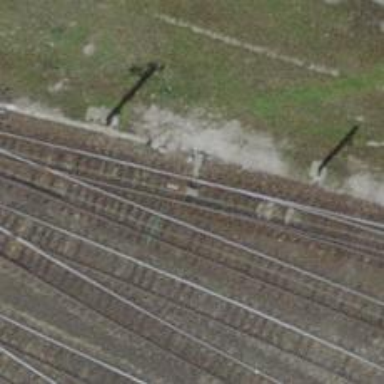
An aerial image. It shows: Railway switch.